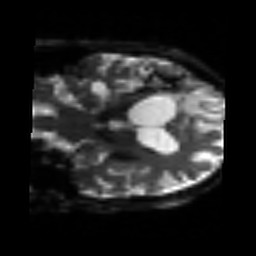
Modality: sbref
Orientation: coronal
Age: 67
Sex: male
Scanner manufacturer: siemens
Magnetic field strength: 3 T
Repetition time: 3.2 s
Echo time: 0.081 s